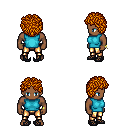
a pixel art fantasy rpg character, male body template, human, dark skin, teal sleeveless shirt, gold greaves, dark blonde curly afro hairstyle, bracelets, ghillies, four views (front, back, left, right), 2x2 character sprite sheet, small pixel art, hard edges, no anti-aliasing